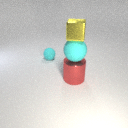
small yellow metal cube above large cyan rubber sphere